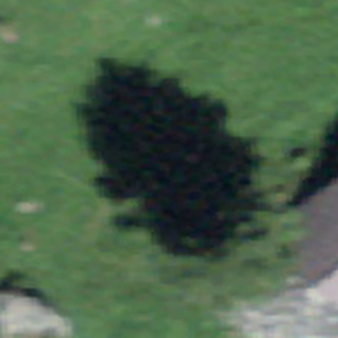
Label: other